Field crop: maize
Growth stage: 2
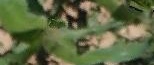
Species: maize